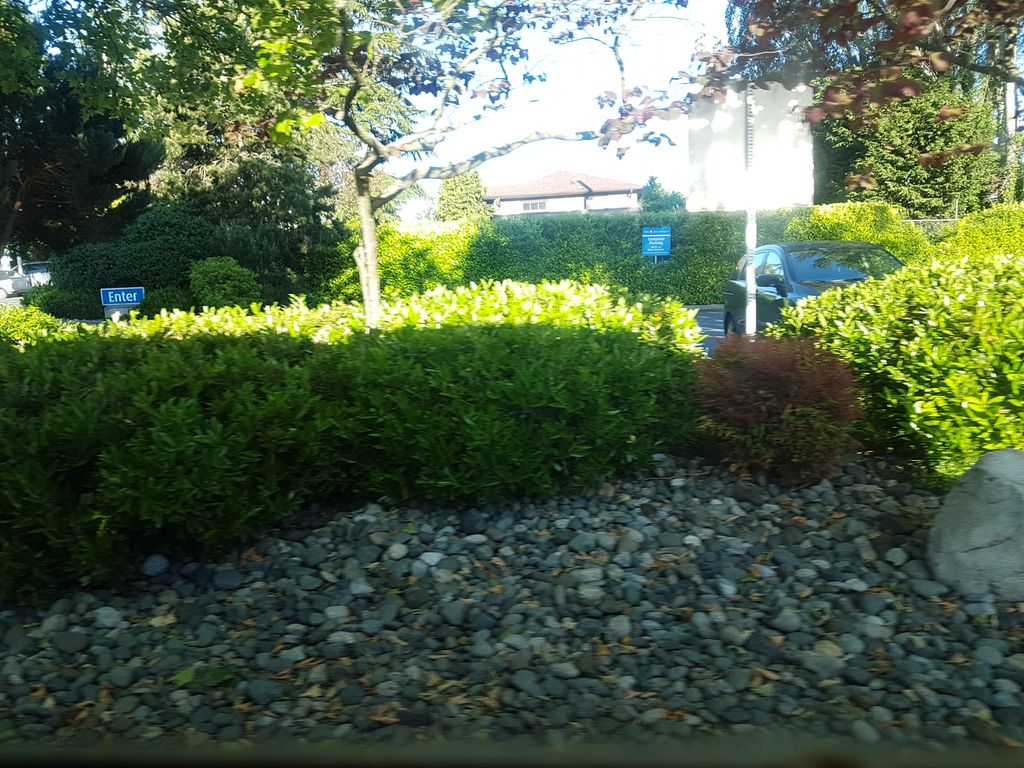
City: victoria